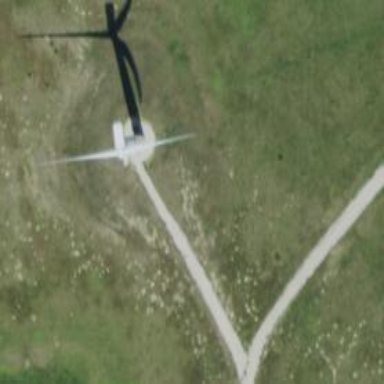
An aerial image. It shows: Wind generator in the form of horizontal axis wind turbine.